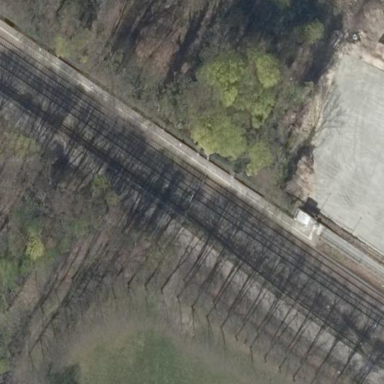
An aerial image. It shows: Platform for public transport with shelter. The platform is for railway use.